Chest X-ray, AP view. Patient: 20 years old, sex F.
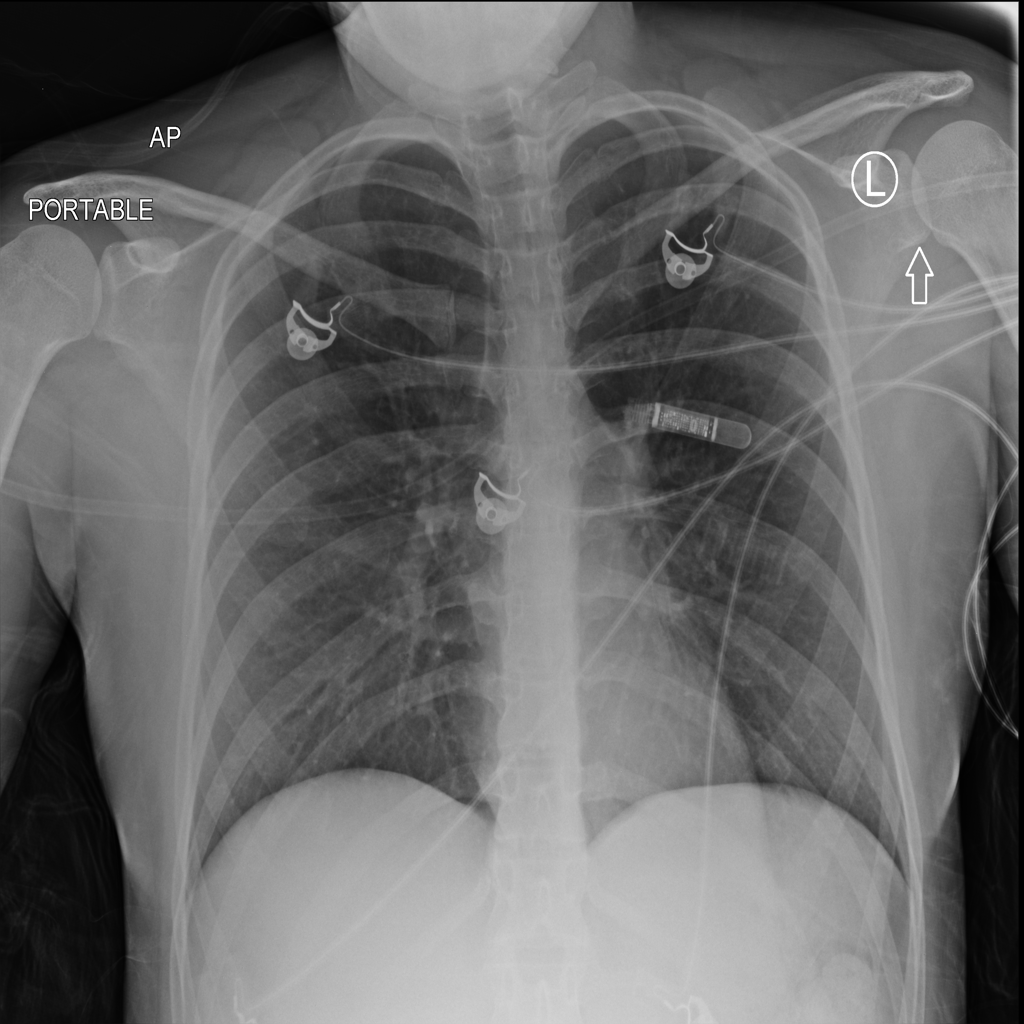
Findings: No Finding